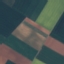
Land use / land cover: AnnualCrop